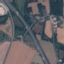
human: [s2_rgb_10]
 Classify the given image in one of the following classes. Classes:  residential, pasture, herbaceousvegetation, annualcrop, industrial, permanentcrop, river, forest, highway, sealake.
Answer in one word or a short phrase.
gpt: Highway